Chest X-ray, PA view. Patient: 25 years old, sex M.
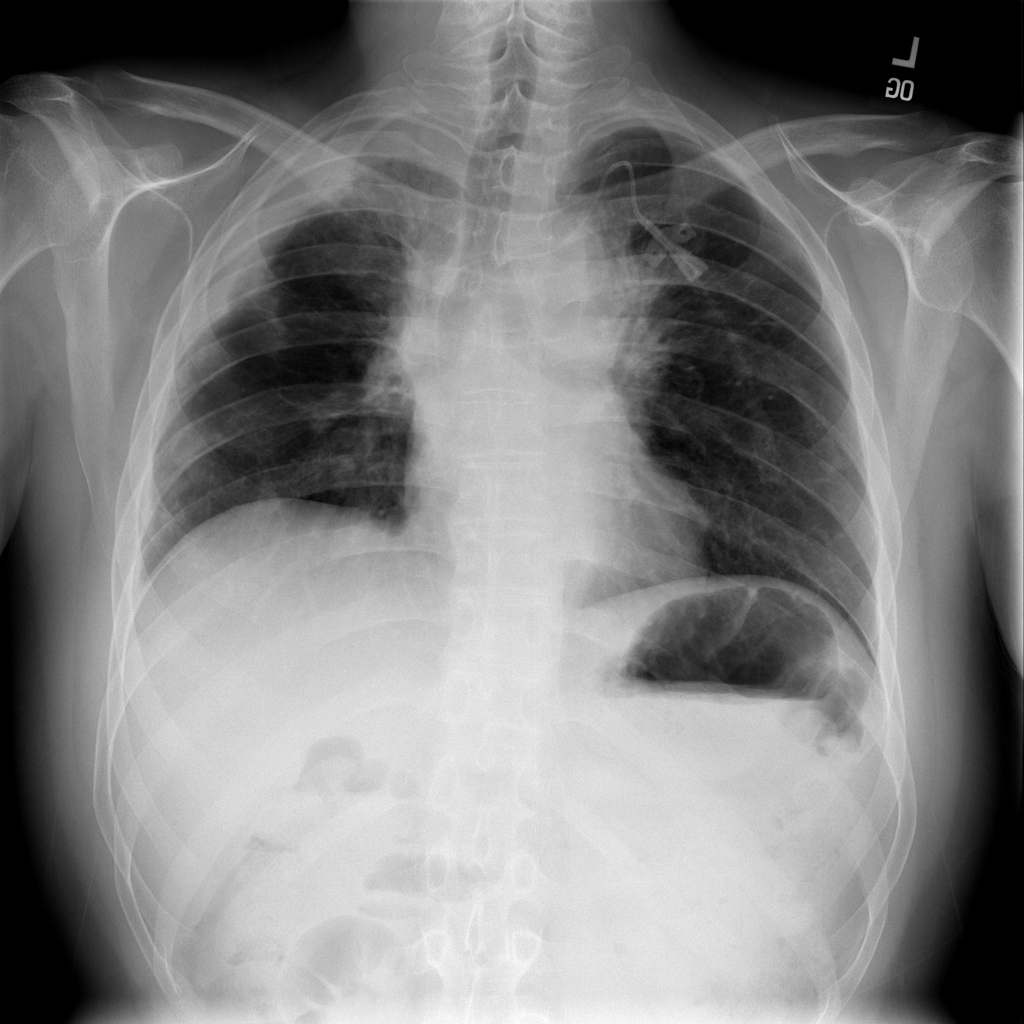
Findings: Infiltration